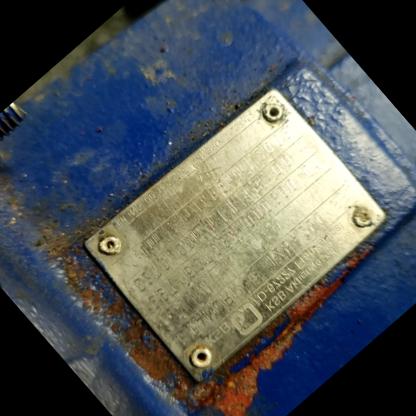
Klasa: tabliczka-znamionowa